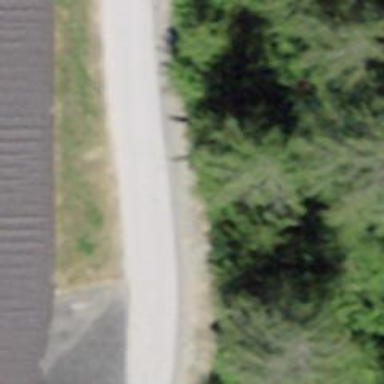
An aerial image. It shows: Paved residential road.